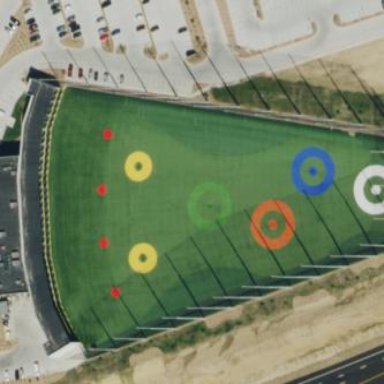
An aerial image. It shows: Grassy area designated as driving range for golf.